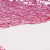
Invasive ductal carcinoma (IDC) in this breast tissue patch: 0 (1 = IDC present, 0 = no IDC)